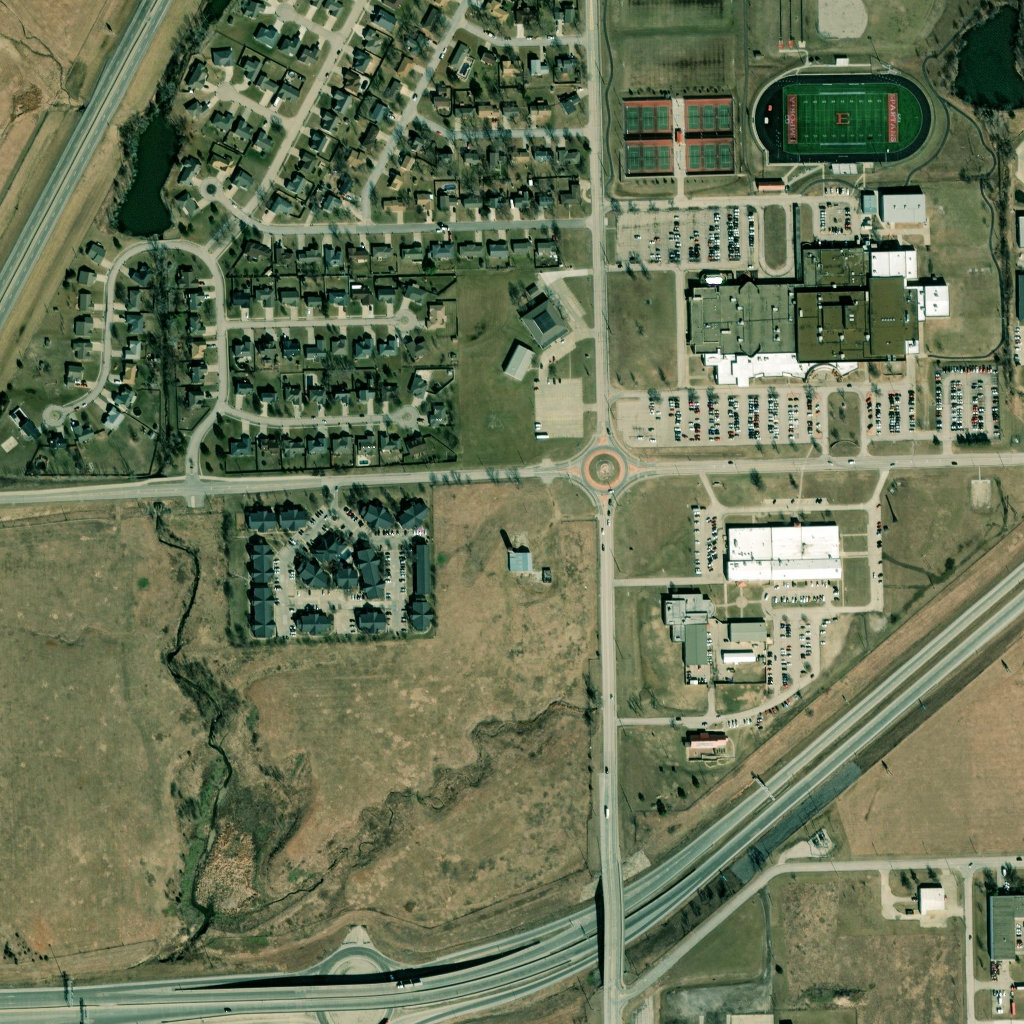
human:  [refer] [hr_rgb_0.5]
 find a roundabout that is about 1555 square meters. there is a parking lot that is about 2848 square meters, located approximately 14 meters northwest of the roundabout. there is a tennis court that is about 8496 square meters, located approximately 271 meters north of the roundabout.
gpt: <box>[[56, 42, 61, 48, 0]]</box>

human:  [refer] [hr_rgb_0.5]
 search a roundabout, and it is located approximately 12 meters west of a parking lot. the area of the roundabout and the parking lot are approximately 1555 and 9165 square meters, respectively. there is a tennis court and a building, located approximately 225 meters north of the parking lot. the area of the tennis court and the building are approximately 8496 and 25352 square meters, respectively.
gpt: <box>[[56, 42, 61, 48, 0]]</box>